Question: I am only asking for the page to show a link to the website, but something is sending extra information.

Any help is highly appreciated.
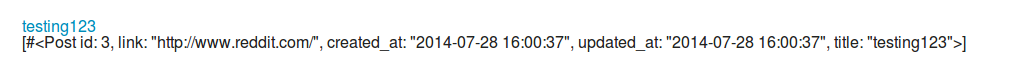
Answer: I have a feeling you are looping in the view with something like '<%= posts.each do |post| %>' if you remove the '=' such as '<% posts.each do |post| %>' the data will no longer be displayed.
In very simplified terms:
'<%=' means display this data. 'each' will return the original object so you are telling it to display this object. '<%' means do this but don't display.